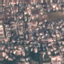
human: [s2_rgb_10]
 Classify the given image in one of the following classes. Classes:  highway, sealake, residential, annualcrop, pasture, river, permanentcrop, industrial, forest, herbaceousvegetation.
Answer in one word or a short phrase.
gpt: Residential